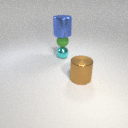
large blue metal cylinder above small green rubber sphere